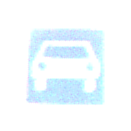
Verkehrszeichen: Kraftfahrstrasse
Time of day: Midday
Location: Outdoor (Suburban)
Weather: Overcast
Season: NotSpecified
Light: Natural